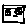
Label: house